Field crop: maize
Growth stage: 2
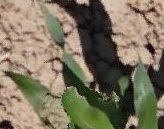
Species: maize